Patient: sex F, age 55
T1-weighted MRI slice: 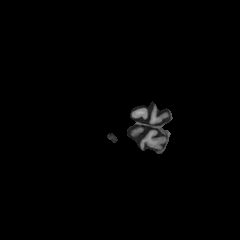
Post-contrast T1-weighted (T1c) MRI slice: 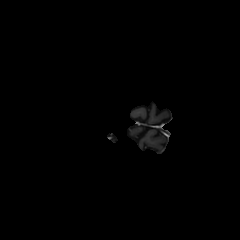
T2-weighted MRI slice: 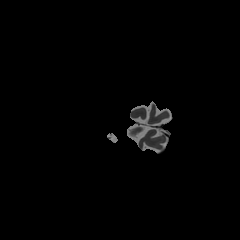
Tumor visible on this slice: no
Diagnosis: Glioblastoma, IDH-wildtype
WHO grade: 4